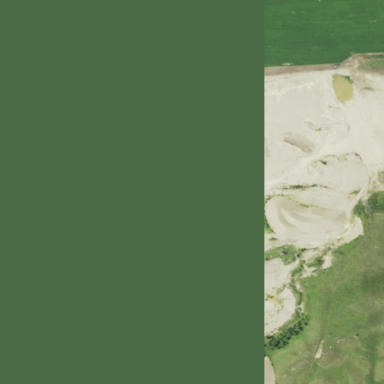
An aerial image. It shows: Quarry rich in gravel and sand resources.